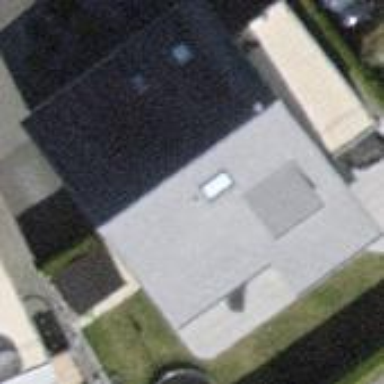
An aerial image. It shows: Detached building with gabled roof.